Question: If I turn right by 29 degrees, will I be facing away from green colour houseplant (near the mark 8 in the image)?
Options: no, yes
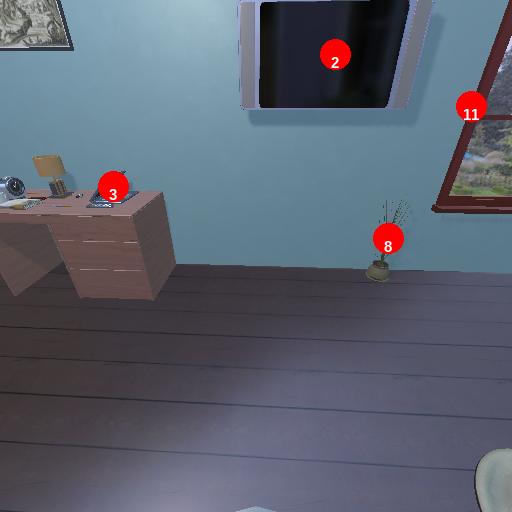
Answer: no